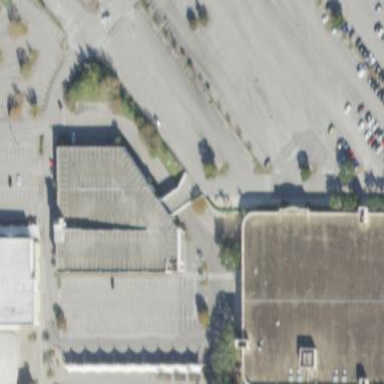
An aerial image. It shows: Department store.